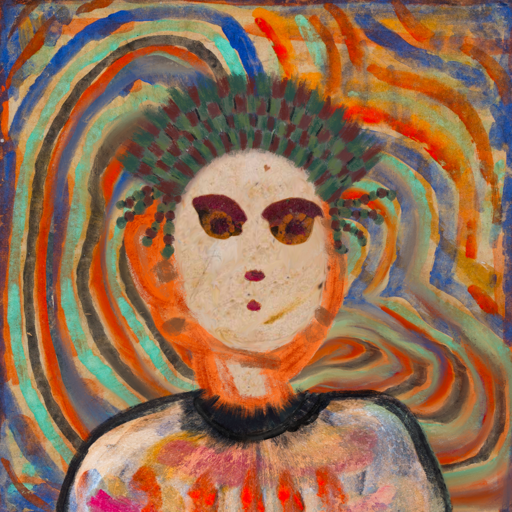
Background: Sisters, Head And Neck Front: Rupkatha, Face Front: Doll, Bust: Childish, Hair Front: Blank, Head Accessory: After_Raid_Crown, Second Necklace: Blank, Necklace: Orphan, Baby: Blank